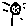
Label: moon